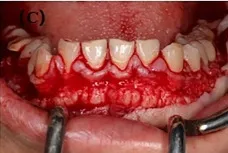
Preoperative picture of mandible from III-2.
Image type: medical_photograph (other_medical_photograph)